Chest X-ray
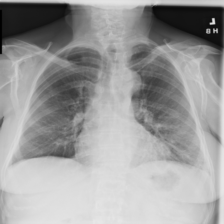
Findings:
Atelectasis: negative
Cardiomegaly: negative
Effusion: negative
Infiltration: negative
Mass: negative
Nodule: negative
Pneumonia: negative
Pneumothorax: negative
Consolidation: negative
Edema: negative
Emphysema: negative
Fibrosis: negative
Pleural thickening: negative
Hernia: negative